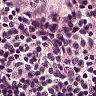
Metastatic tissue present: no